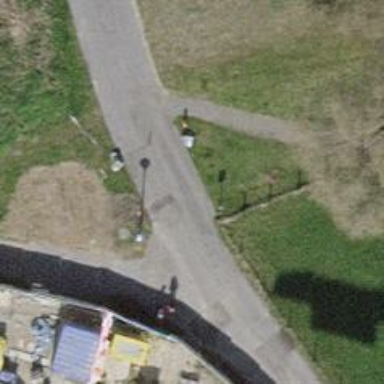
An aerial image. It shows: Bollard.